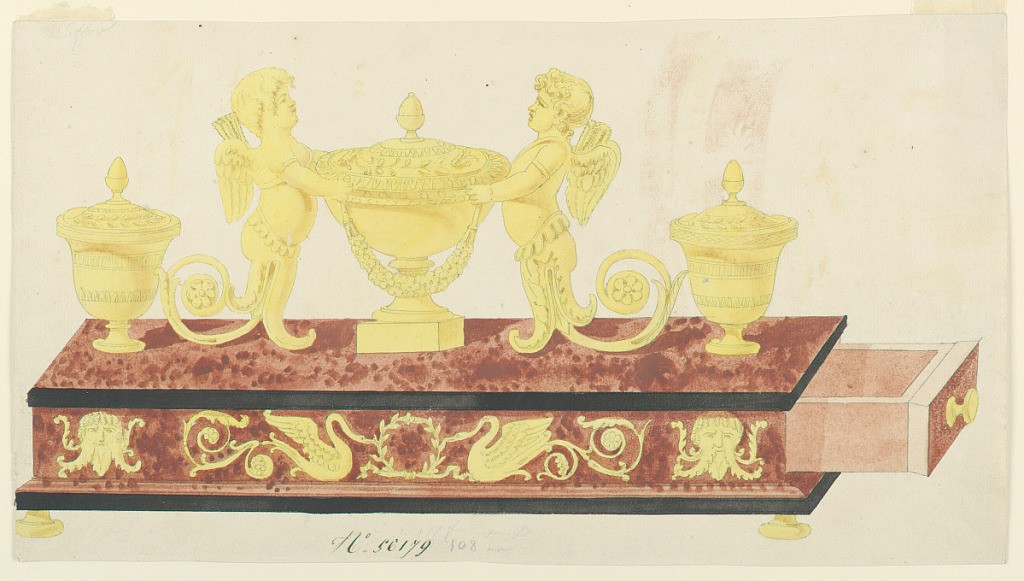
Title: Design for an Inkstand
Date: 1805–1820
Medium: Brush and watercolor, black wash, graphite, on cream laid paper
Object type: Drawing
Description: Rectangular box on cushion feet, drawer in open position, at right. Front panel decorated with swans, scrolling leaves and masks. Top of box shows a center urn flanked by half-cupids, covered cups at either end.